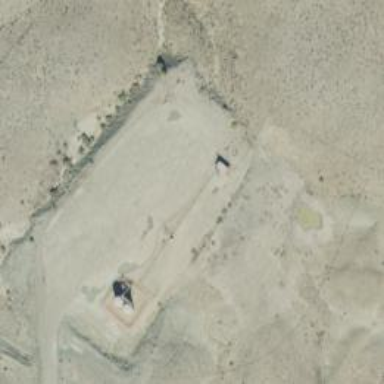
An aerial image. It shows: Petroleum well.